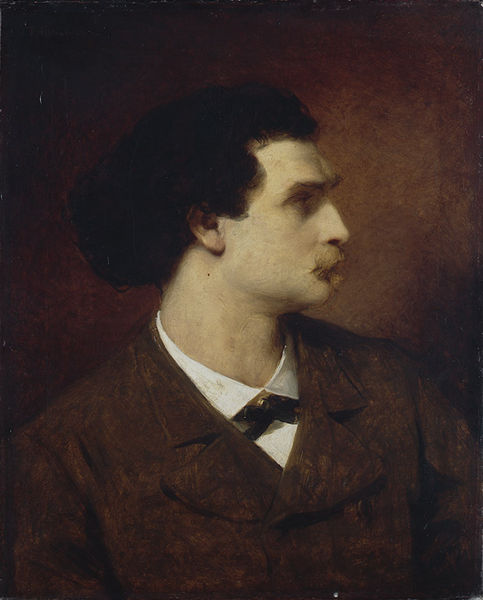
Titel: Bildnis Anselm Feuerbach
Künstler: Ferdinand Keller
Standort: Karlsruhe
Institution: Staatliche Kunsthalle Karlsruhe
Schlagwörter: dunkel, gemälde, haut, kopf, mann, schatten, weiß, gelb, braun, brust, frankreich, frisur, haar, hintergrund, kreide, mund, nase, ohr, profil, schwarz, stirn, blick, rot, malerei, schleife, anzug, bart, hemd, jacke, mütze, schnurrbart, augen, band, blass, falten, gesicht, inkarnat, kleidung, kragen, bild, bildnis, hals, herr, portrait, porträt, öl, auge, gold, haare, halbfigur, mantel, musiker, augenbrauen, kinn, knopf, locken, ohren, perle, potrait, hase, seitlich, wangen, könig, duktus, falte, schnauz, schnurbart, krawatte, streng, brauen, büste, grimmig, seitenansicht, stuck, bronze, knöpfe, fliege, revers, schnauzbart, schnauzer, jacket, brun, masche, ohrläppchen, schwarze haare, seite, haarig, portret, gedreht, braue, kravatte, schlips, halbprofil, feuerbach, schurbart, bleich, oberlippenbart, blich, weißes hemd, fin de siecle, ludwig, profilansicht, dunkelhaarig, voll, chromatisch, bärtchen, nadar, hellhäutig, schnuttbart, dekadenz, jackenkragen, gesichjt, rechtes ohr, profil porträt, na-nu!